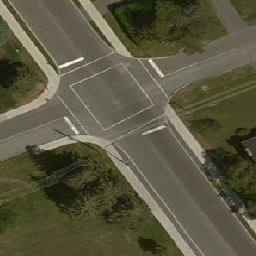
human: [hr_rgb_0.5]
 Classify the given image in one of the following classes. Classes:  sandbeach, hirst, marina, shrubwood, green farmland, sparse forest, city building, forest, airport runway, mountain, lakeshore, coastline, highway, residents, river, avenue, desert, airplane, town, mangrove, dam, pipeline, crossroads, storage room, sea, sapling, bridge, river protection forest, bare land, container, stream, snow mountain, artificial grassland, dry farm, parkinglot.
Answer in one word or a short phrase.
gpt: crossroads